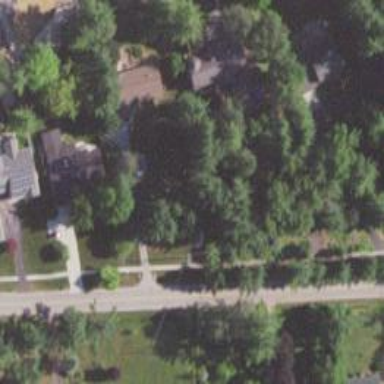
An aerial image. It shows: Driveway.